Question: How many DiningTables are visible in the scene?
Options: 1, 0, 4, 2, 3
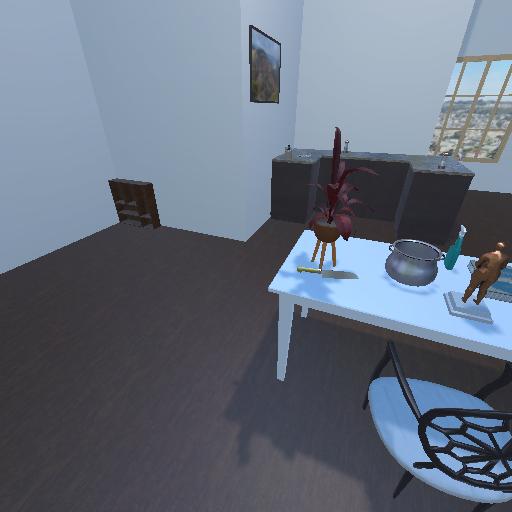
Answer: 1